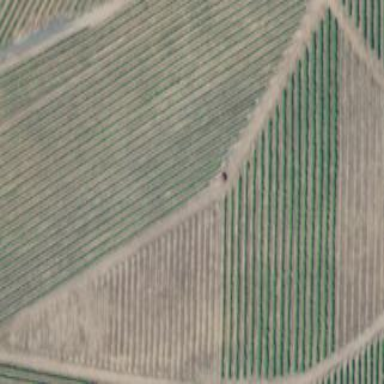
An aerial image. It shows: Vineyard with grape crops.